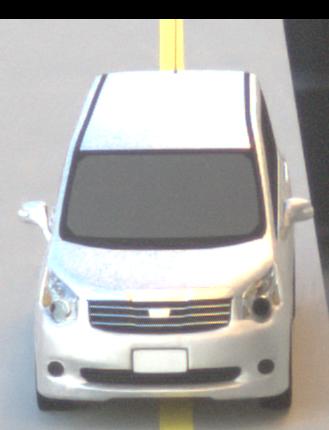
Make: Toyota
Model: Noah
Detailed model: Voxy R70G
Model produced from: 2007
Model produced until: 2013
Doors: 5
Color: white
Road condition: dry road
Daytime: sunrise or sunset
Contrast: medium contrast